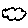
Label: cloud